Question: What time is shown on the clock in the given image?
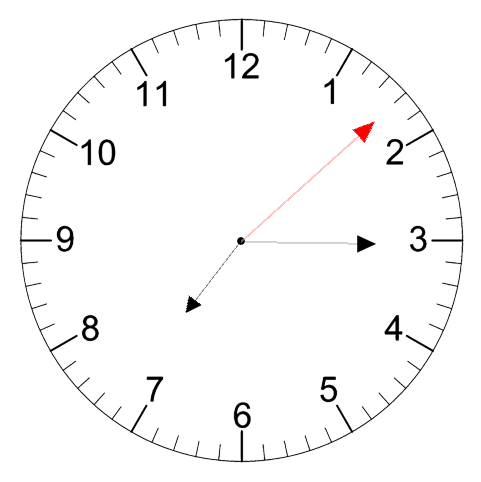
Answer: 07:15:08